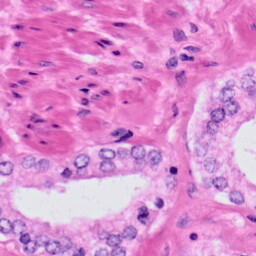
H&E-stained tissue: Prostate